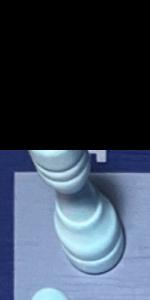
Label: Rook_White